Question: I'm using BulletSharp, a C# distribution of the bullet library. I have been getting some bouncing in an object that supposedly has Restitution of 0.0f.
I have one dynamic cylinder (what will be a mesh soon) falling to rest on two static cylinders. Like so:

The cylinder on top often bounces around wildly, usually bouncing off to the side.
Here's the code I'm using to set up the scene:
'''
//now figure out bulletsharp stuff...
CollisionConfiguration collConfig = new DefaultCollisionConfiguration();
Dispatcher collDispatch = new CollisionDispatcher(collConfig);
BroadphaseInterface broadphase = new DbvtBroadphase();
ConstraintSolver sol = new SequentialImpulseConstraintSolver();
world = new DiscreteDynamicsWorld(collDispatch, broadphase, sol, collConfig);
world.Gravity = new Vector3(0.0f, -10.0f, 0.0f);
//log (moving object)
MotionState still = new DefaultMotionState();
CylinderShape shape = new CylinderShapeZ(0.5f, 1.0f, 1.0f);
still.WorldTransform = Matrix.Translation(0.0f, 0.4f, 0.0f);
RigidBodyConstructionInfo constructInfo = new RigidBodyConstructionInfo(1.0f, still, shape);
logBody = new RigidBody(constructInfo);
logBody.SetDamping(0.04f, 0.1f);
world.AddRigidBody(logBody);
//rollers (static objects)
CylinderShape r1s = new CylinderShapeZ(0.1f, 1.0f, 1.0f);
MotionState r1m = new DefaultMotionState();
r1m.WorldTransform = Matrix.Translation(-0.2f, -0.4f, 0.0f);
RigidBodyConstructionInfo r1ci = new RigidBodyConstructionInfo(0.0f, r1m, r1s);
r1 = new RigidBody(r1ci);
world.AddRigidBody(r1);
CylinderShape r2s = new CylinderShapeZ(0.1f, 1.0f, 1.0f);
MotionState r2m = new DefaultMotionState();
r2m.WorldTransform = Matrix.Translation(0.2f, -0.4f, 0.0f);
RigidBodyConstructionInfo r2ci = new RigidBodyConstructionInfo(0.0f, r2m, r2s);
r2 = new RigidBody(r2ci);
world.AddRigidBody(r2);
'''
And every frame I use 'world.StepSimulation(0.05f, 100, 0.0005f);' to update the physics simulation.
Am I missing any obvious settings? Why is my simulation doing this?
Small update: I have successfully made a similar simulation in Blender's Bullet stuff. There was no bouncing there... I don't know what difference there might be between that and this.
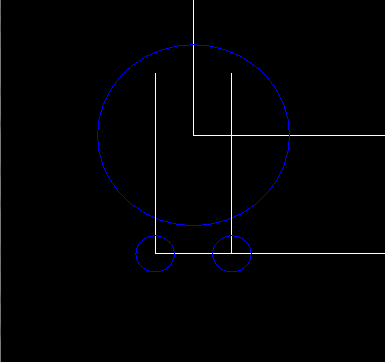
Answer: You didn't add Inertia into your model. That should slow down the jittering and should not produce the reverb that ends in it bouncing off the rollers. You'll need to add it for all three objects including the Zero on the rollers. Try this and let me know how it works:
'''
//now figure out bulletsharp stuff...
CollisionConfiguration collConfig = new DefaultCollisionConfiguration();
Dispatcher collDispatch = new CollisionDispatcher(collConfig);
BroadphaseInterface broadphase = new DbvtBroadphase();
ConstraintSolver sol = new SequentialImpulseConstraintSolver();
world = new DiscreteDynamicsWorld(collDispatch, broadphase, sol, collConfig);
world.Gravity = new Vector3(0.0f, -10.0f, 0.0f);
//log (moving object)
Vector3 cylinderInertia;
MotionState still = new DefaultMotionState();
CylinderShape shape = new CylinderShapeZ(0.5f, 1.0f, 1.0f);
still.WorldTransform = Matrix.Translation(0.0f, 0.4f, 0.0f);
shape.CalculateLocalInertia(1.0f, out cylinderInertia);
RigidBodyConstructionInfo constructInfo = new RigidBodyConstructionInfo(1.0f, still, shape, cylinderInertia);
logBody = new RigidBody(constructInfo);
logBody.SetDamping(0.04f, 0.1f);
world.AddRigidBody(logBody);
//rollers (static objects)
CylinderShape r1s = new CylinderShapeZ(0.1f, 1.0f, 1.0f);
MotionState r1m = new DefaultMotionState();
r1m.WorldTransform = Matrix.Translation(-0.2f, -0.4f, 0.0f);
RigidBodyConstructionInfo r1ci = new RigidBodyConstructionInfo(0.0f, r1m, r1s, Vector3.Zero);
r1 = new RigidBody(r1ci);
world.AddRigidBody(r1);
CylinderShape r2s = new CylinderShapeZ(0.1f, 1.0f, 1.0f);
MotionState r2m = new DefaultMotionState();
r2m.WorldTransform = Matrix.Translation(0.2f, -0.4f, 0.0f);
RigidBodyConstructionInfo r2ci = new RigidBodyConstructionInfo(0.0f, r2m, r2s, Vector3.Zero);
r2 = new RigidBody(r2ci);
world.AddRigidBody(r2);
'''